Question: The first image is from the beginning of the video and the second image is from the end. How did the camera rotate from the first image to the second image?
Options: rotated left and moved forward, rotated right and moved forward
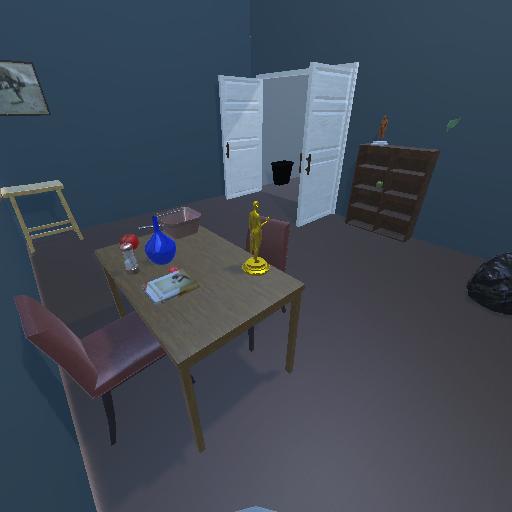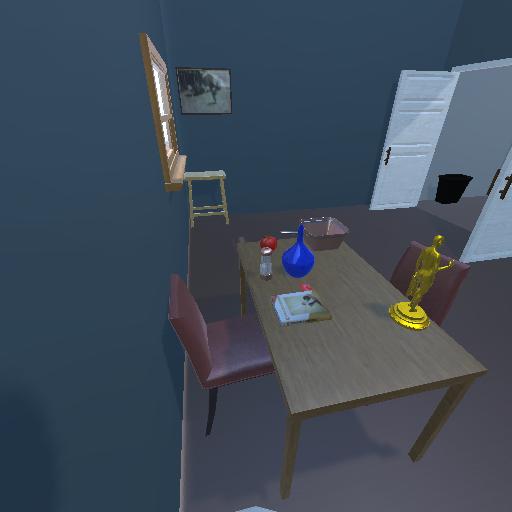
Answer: rotated left and moved forward